Question: I'm using OpenCV and want to group together rectangles that have significant overlap. I've tried using 'groupRectangles' for this, which takes a group threshold argument. With a threshold of 0 it doesn't do any grouping at all, and with a threshold of 1 is only returns rectangles that were the result of at least 2 rectangles. For example, given the rectangles on the left in the image below you end up with the 2 rectangles on the right:

What I'd like to end up with is 3 rectangles. The 2 on the right in the image above, plus the rectangle in the top right of the image to the left that doesn't overlap with any other rectangles. What's the best way to achieve this?
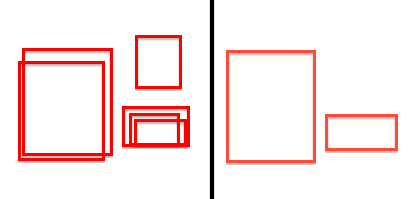
Answer: The solution I ended up going with was to duplicate all of the initial rectangles before calling 'groupRectangles'. That way every input rectangle is guaranteed to be grouped with at least one other rectangle, and will appear in the output:
'''
int size = rects.size();
for( int i = 0; i < size; i++ )
{
rects.push_back(Rect(rects[i]));
}
groupRectangles(rects, 1, 0.2);
'''